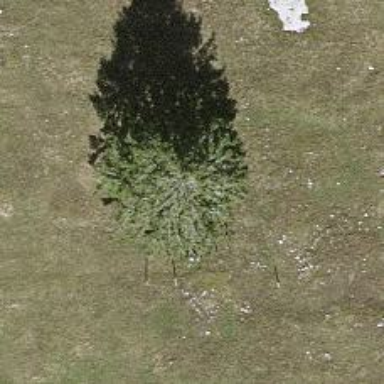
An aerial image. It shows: Single tag "natural: tree."